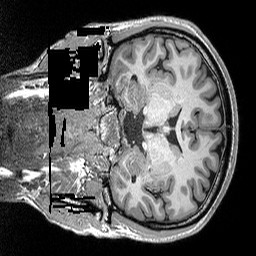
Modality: T1w
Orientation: coronal
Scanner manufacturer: siemens
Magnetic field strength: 3 T
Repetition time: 2.3 s
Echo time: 0.00298 s